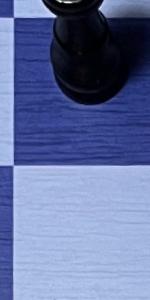
Label: Empty